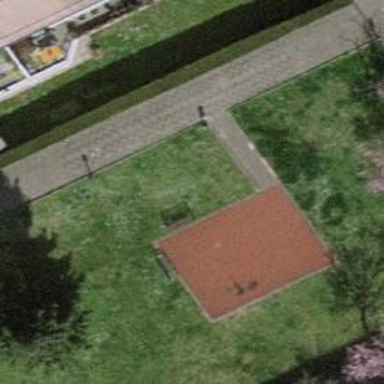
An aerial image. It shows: Bench for seating.